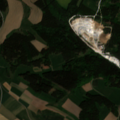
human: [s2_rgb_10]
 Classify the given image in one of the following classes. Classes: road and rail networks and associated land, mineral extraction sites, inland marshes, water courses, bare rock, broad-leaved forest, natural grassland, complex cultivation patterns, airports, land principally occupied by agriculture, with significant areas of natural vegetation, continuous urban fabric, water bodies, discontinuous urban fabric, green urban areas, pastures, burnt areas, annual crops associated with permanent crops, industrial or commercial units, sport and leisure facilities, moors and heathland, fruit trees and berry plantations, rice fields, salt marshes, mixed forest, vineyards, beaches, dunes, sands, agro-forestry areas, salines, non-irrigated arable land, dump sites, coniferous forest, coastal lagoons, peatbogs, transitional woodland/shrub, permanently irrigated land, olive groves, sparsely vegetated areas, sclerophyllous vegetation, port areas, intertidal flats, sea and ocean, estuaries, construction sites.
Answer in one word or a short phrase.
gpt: non-irrigated arable land, coniferous forest, mixed forest